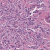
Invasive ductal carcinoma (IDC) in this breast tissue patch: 1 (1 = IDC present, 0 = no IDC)